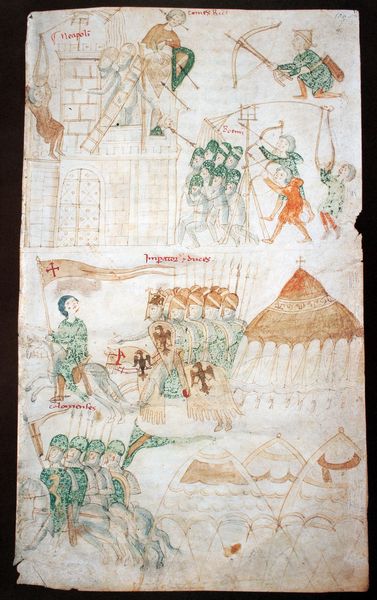
Titel: Codex 120 II; Belagerung Neapels, Heinrichs VI. mit seinen Edlen
Künstler: Petrus de Ebulo
Standort: Bern
Institution: Burgerbibliothek
Schlagwörter: adler, angriff, falke, kampf, mann, vogel, weiß, grün, menschen, ocker, stadt, braun, grau, hut, männer, orange, schwarz, zeichnung, dach, rot, schal, schloss, beige, stein, vögel, pferd, pferde, reiter, turm, reiten, ritt, schweif, schrift, bogen, fahnen, fahne, flagge, mauer, banner, krieg, leiter, schlacht, sturm, könig, soldaten, regen, bögen, schild, tusche, burg, kreuz, festung, mauerwerk, seite, attacke, schilder, text, waffen, waffe, helm, ritter, armee, heer, rüstung, tinte, buchseite, pergament, wappen, helme, harnisch, kreuze, mittelalter, eroberung, krieger, stadtmauer, kreuzzug, kreuzzüge, lanzen, zeltlager, armbrust, speere, jerusalem, schleuder, köcher, pfeil, handschrift, pfeile, zelt, zelte, standarte, lager, bogenschütze, formation, schilde, standarten, buchmalerei, templer, kinderbild, codex, kreuzritter, kodex, belagerung, bogenschützen, schleudern, steinschleuder, erstürmung, rundzelt, malteser, erobern, handmalerei, belagern, erstürmen, katapult, kruzzug, panzerhemd, tempelritter, zeltstadt, buchzeichnung, beaudieu, armbust, hastings, kreutzzüge, bzrg